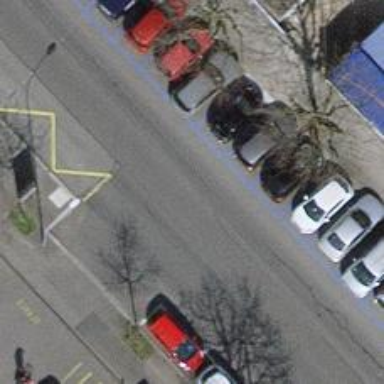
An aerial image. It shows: Tertiary road with asphalt surface and trolley wire.